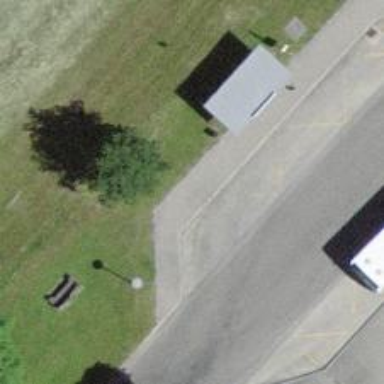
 serving as platform for public transportation."